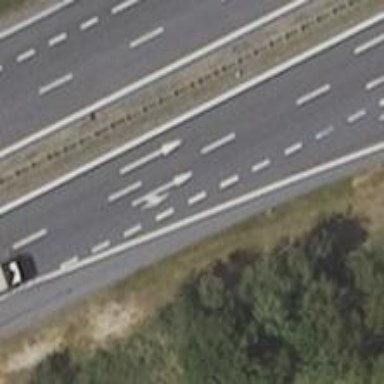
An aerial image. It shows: Motorway junction.